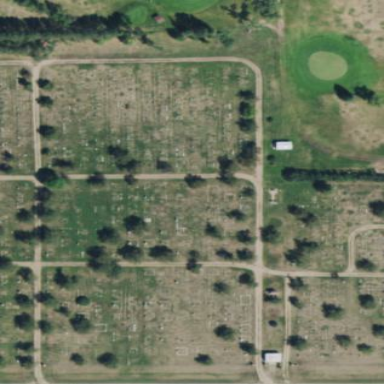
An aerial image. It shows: Graveyard.